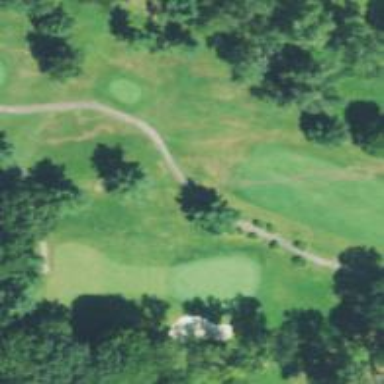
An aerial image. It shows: Footway that doubles as golf path.